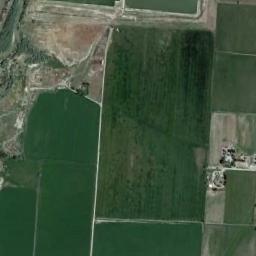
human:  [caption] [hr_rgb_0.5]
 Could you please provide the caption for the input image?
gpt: Several green rectangular farmlands are neatly arranged on the ground and some houses are surrounded by these farmlands .

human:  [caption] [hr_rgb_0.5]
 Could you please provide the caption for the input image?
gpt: There are many crops in rectangular farmlands .

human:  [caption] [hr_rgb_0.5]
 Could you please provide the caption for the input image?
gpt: The rectangular farmland is next to the bare land .

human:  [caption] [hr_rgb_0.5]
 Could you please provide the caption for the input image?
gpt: Several green rectangular farm fields of various sizes .

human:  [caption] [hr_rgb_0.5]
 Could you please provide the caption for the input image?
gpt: There are several green rectangular farmlands .